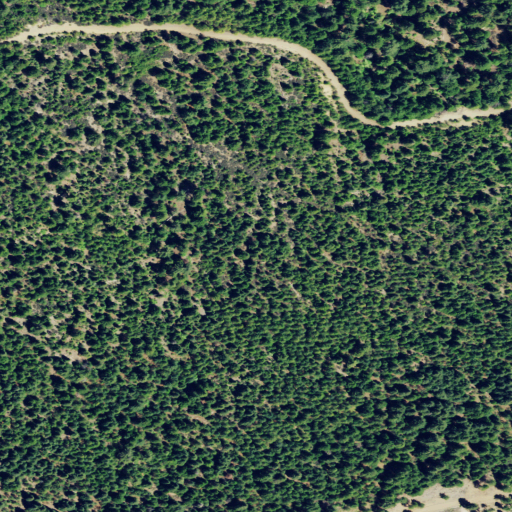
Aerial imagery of ridge(s) in California named Brushy Camp Ridge containing grassland, evergreen forest, open development, low intensity development, shrub, and medium intensity development